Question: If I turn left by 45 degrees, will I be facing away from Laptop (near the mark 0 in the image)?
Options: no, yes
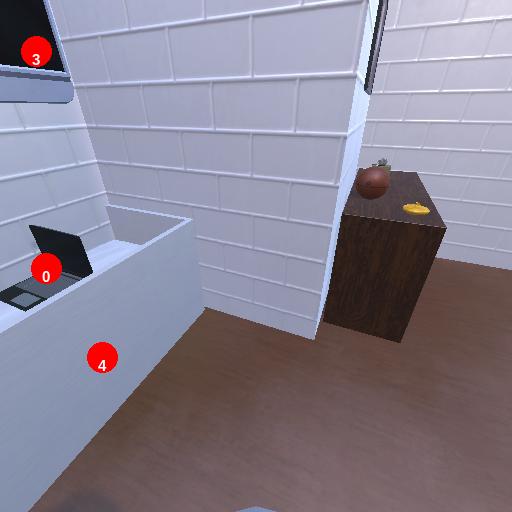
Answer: no